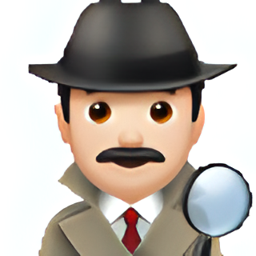
Name: sleuth or spy
Emoji: 🕵🏻
Group: People & Body
Sub-group: person-role